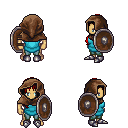
a pixel art fantasy rpg character, male body template, human, tanned skin, teal tunic, teal pants, red right-swept hairstyle, cloth hood, metal boots, shield, four views (front, back, left, right), 2x2 character sprite sheet, small pixel art, hard edges, no anti-aliasing